Field crop: maize
Growth stage: 1
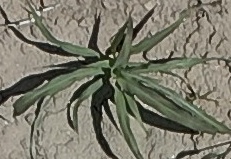
Species: sorghum